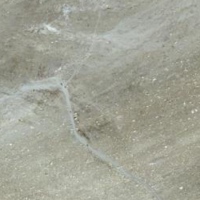
EUNIS habitat code: 48
Species observed at this site:
Saxifraga bryoides
Geum reptans
Gentiana bavarica
Sempervivum montanum
Silene acaulis
Ranunculus glacialis
Saxifraga oppositifolia
Sempervivum wulfenii
Androsace alpina